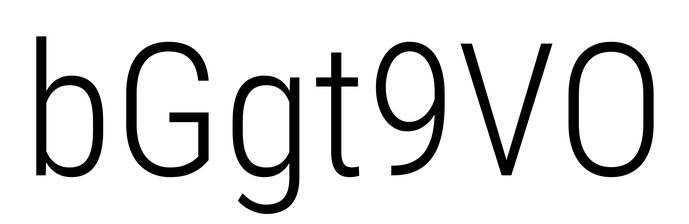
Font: Roboto_Condensed_Light